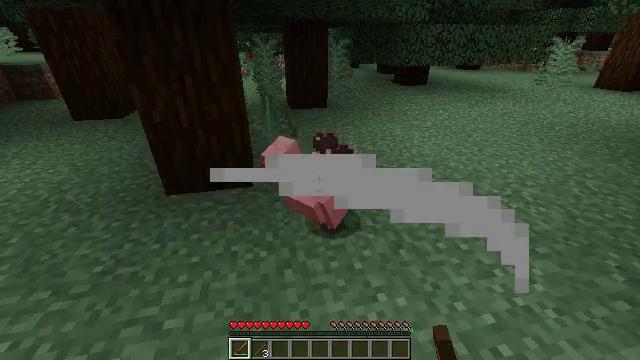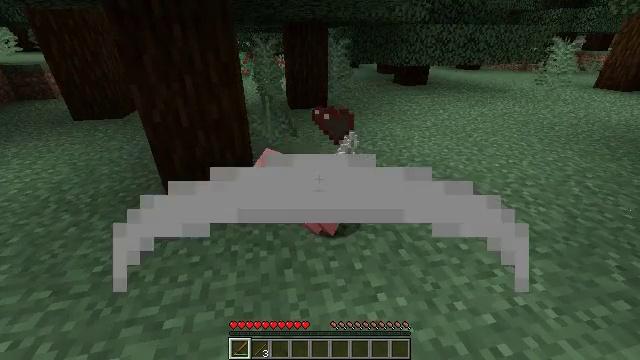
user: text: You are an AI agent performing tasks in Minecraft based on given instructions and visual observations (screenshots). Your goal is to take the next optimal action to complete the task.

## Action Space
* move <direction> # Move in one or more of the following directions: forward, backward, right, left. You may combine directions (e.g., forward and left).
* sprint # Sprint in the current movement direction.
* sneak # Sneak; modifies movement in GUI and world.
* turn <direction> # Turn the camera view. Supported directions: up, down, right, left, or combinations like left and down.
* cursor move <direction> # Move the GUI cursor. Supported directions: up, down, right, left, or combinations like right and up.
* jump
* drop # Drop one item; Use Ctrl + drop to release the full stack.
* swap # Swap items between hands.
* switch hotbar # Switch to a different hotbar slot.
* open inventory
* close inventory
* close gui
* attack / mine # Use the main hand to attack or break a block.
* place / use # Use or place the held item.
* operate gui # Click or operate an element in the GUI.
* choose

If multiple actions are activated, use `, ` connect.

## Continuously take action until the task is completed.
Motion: motion action
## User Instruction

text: Interact with the crafting table to get a wooden sword.
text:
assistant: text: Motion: no_op
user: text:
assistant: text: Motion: no_op